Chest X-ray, PA view. Patient: 50 years old, sex M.
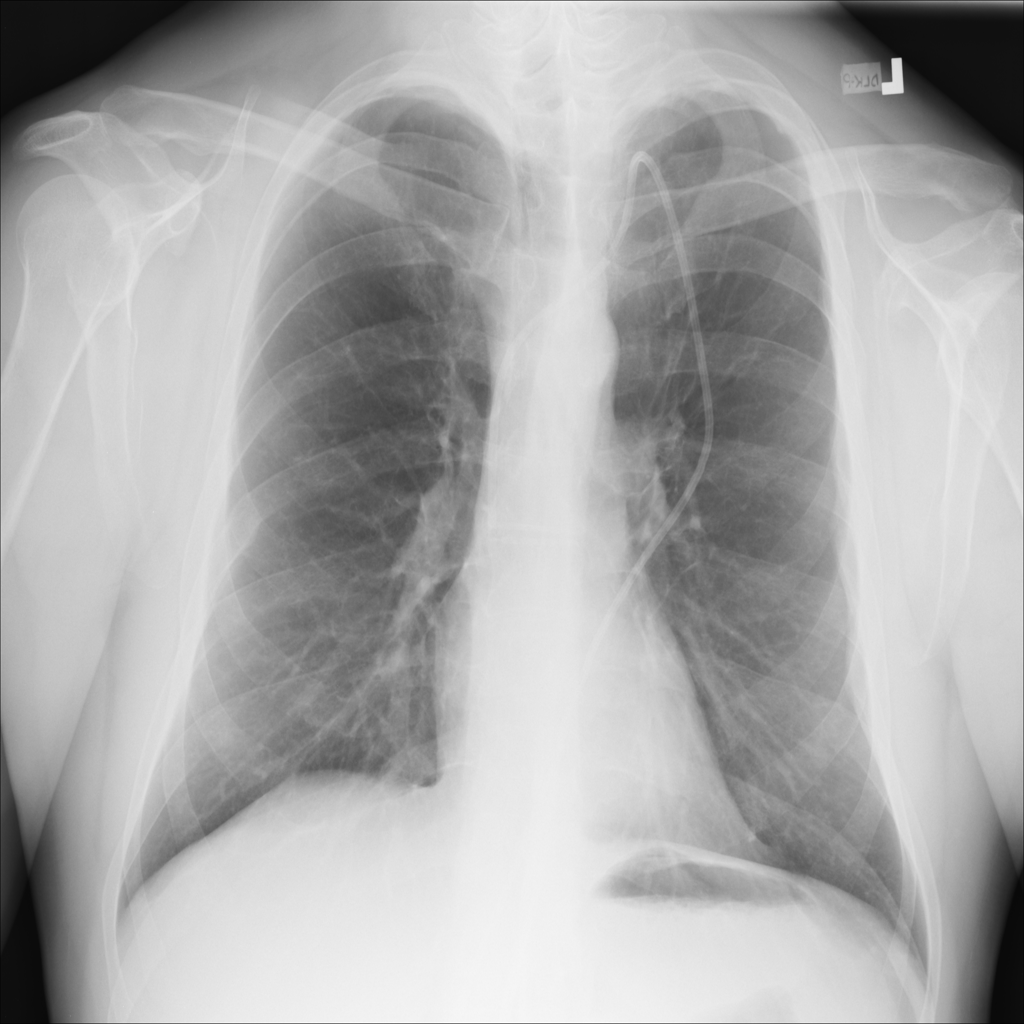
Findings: Nodule, Pleural_Thickening